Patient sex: F
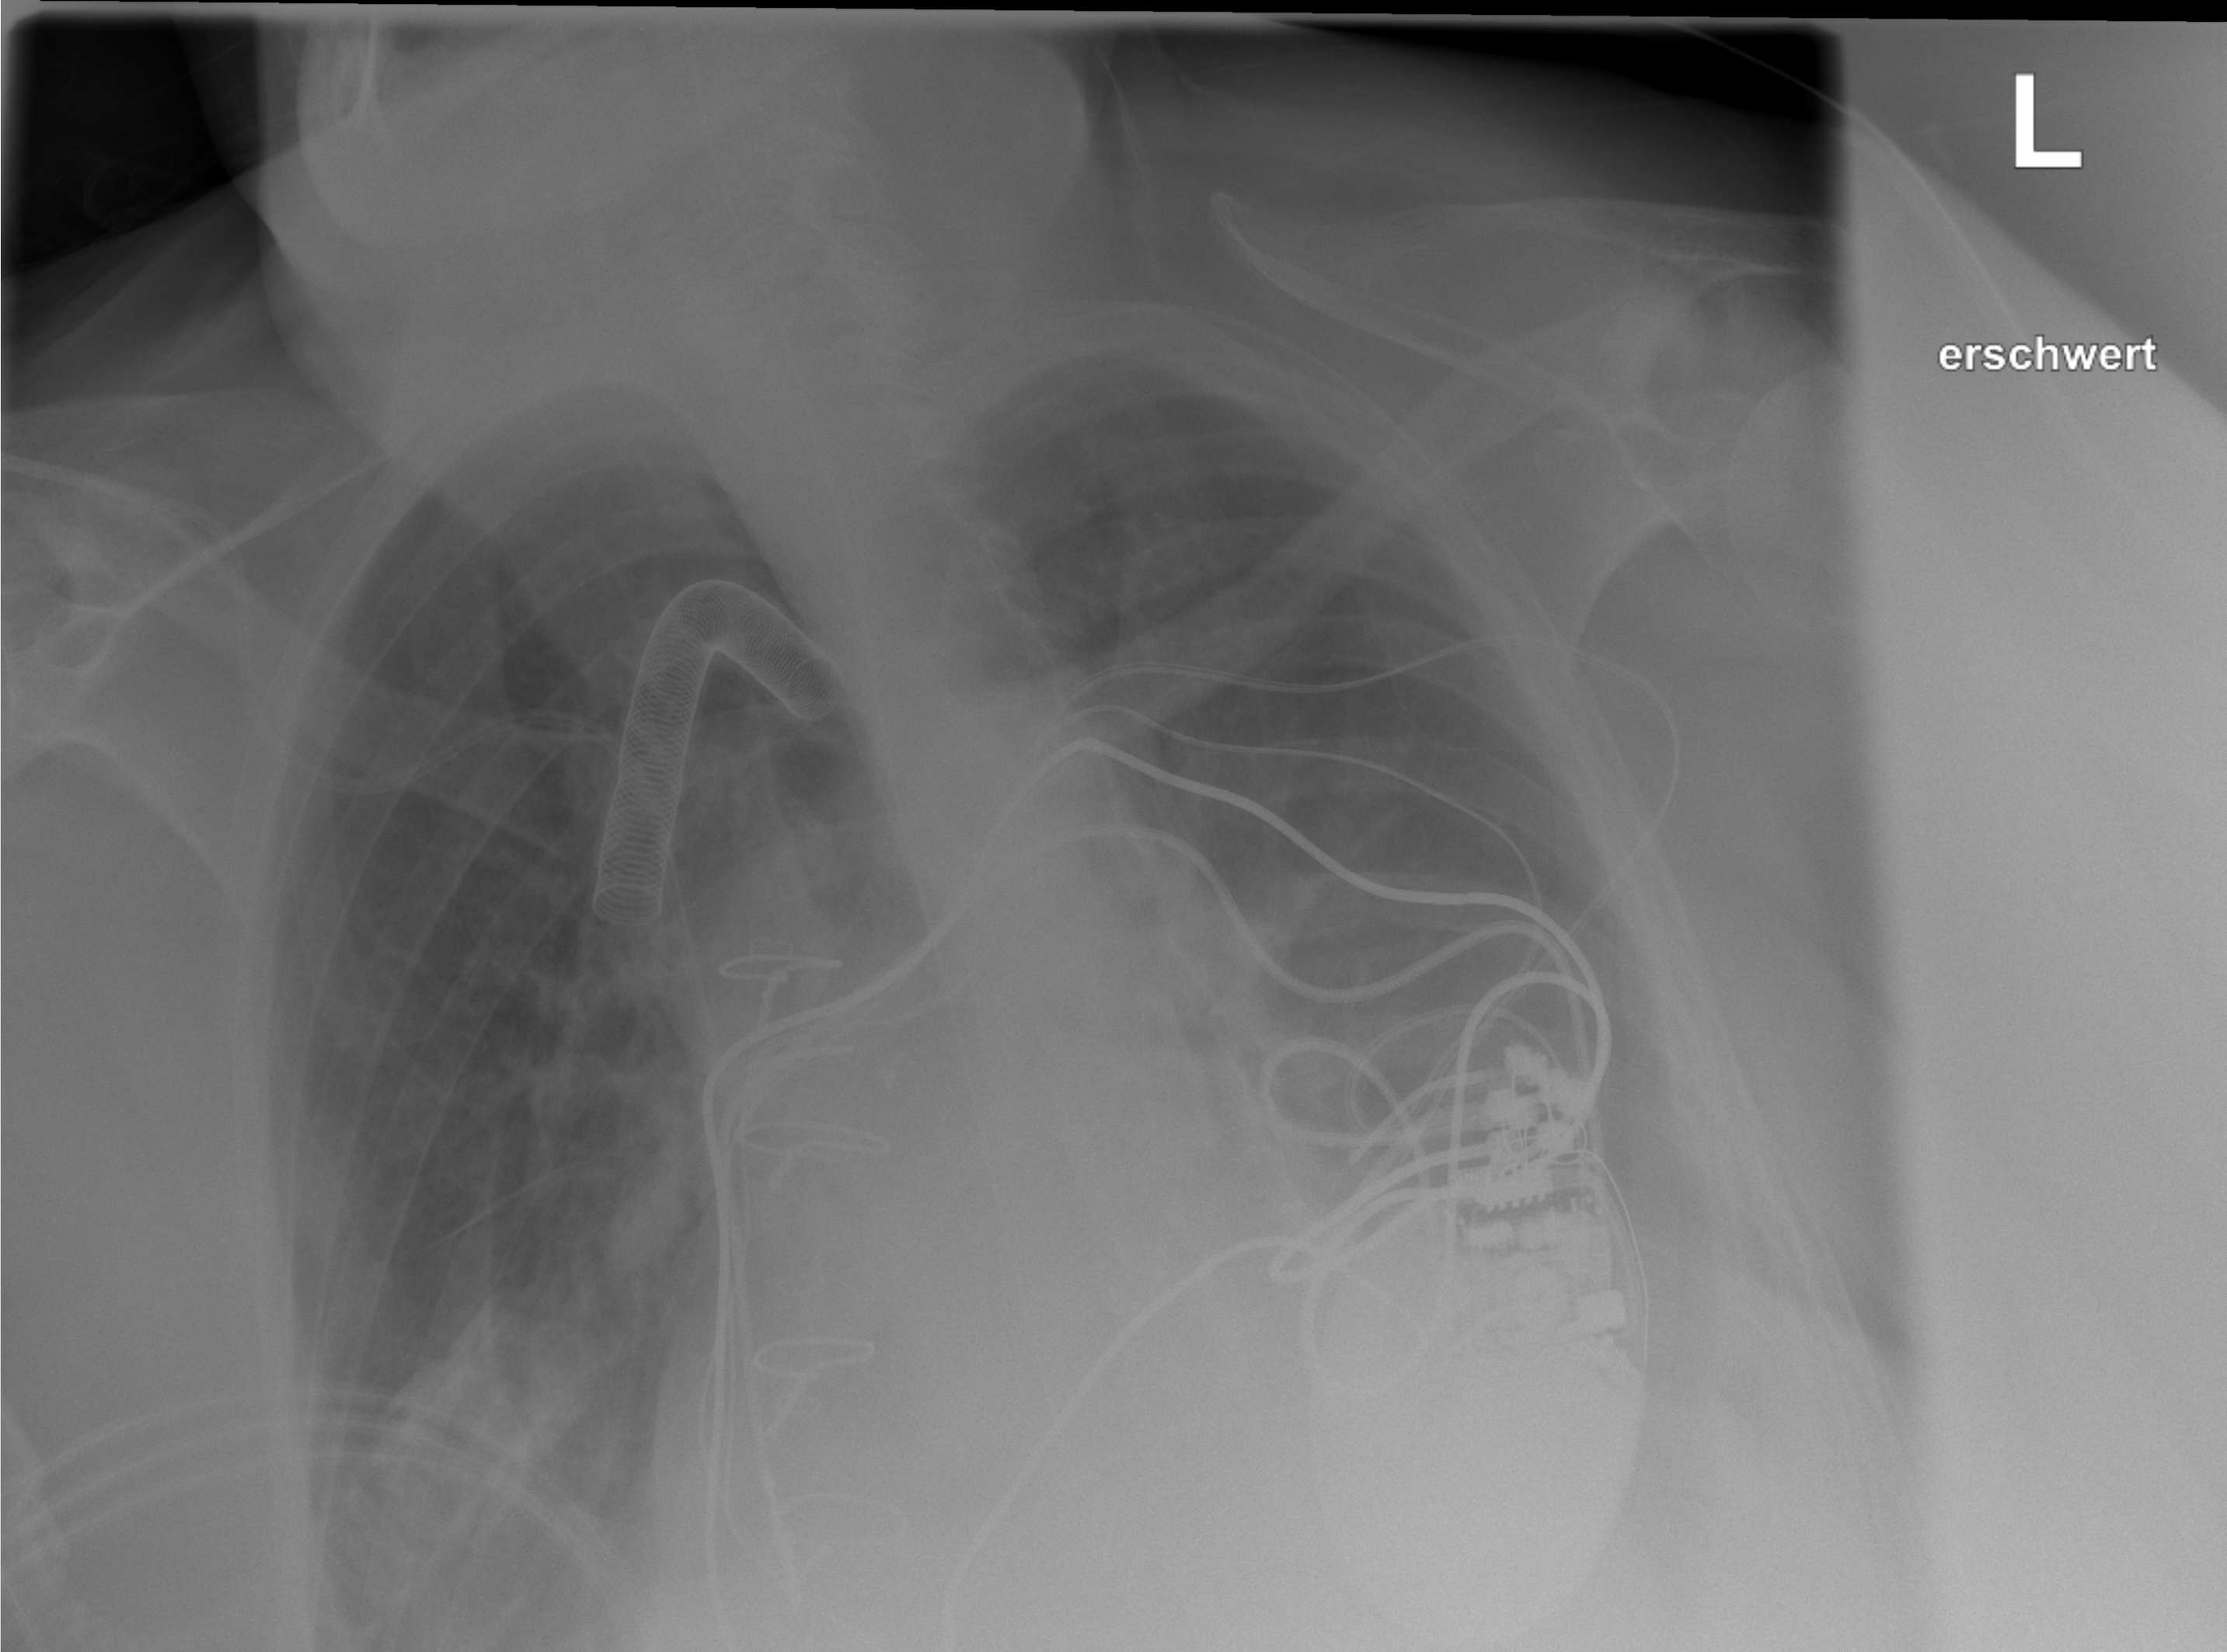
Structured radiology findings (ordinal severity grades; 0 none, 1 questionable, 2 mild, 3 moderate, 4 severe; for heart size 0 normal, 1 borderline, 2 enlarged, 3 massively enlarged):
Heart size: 2
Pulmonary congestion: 0
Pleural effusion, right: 1
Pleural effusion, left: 2
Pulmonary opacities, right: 1
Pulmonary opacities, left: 0
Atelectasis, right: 2
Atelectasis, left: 1